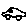
Label: car